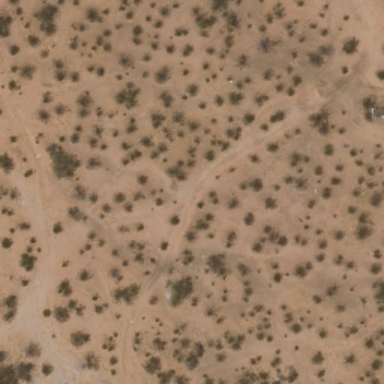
This is a chaparral .